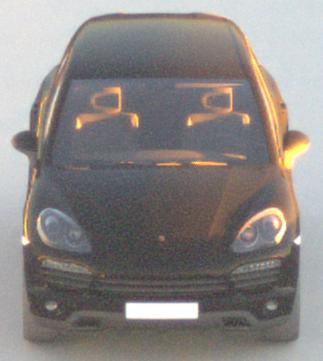
Make: Porsche
Model: Cayenne
Detailed model: Cayenne (958)
Model produced from: 2010/05
Model produced until: 2014/07
Doors: 5
Color: black
Road condition: dry road
Daytime: sunrise or sunset
Contrast: high contrast